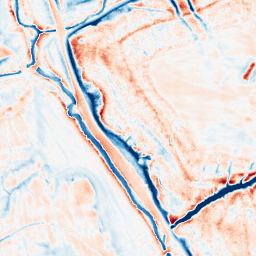
Category: edge_preserving
Decomposition family: anisotropic_diffusion
Decomposition parameters: iterations: 50
kappa: 100
gamma: 0.2
Upsampling method: quadratic
Upsampling parameters: scale: 2
Upsampling scale: 2